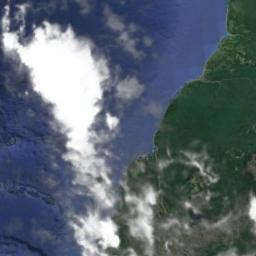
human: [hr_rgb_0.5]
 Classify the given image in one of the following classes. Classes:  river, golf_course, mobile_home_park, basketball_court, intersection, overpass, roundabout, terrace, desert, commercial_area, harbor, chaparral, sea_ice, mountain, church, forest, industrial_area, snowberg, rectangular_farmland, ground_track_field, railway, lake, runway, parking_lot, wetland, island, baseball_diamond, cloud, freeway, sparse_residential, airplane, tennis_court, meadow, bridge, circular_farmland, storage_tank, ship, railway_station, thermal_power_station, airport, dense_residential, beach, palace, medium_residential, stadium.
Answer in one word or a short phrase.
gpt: cloud